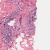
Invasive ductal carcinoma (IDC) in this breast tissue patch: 1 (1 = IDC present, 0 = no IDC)